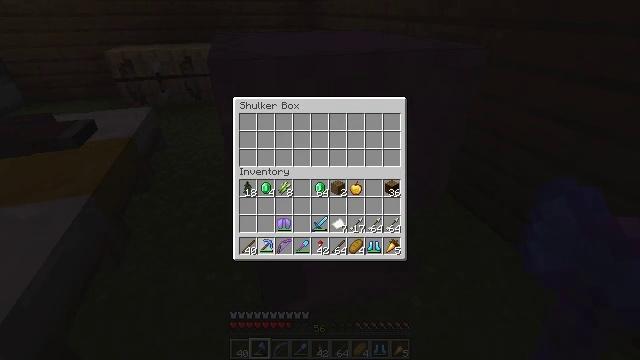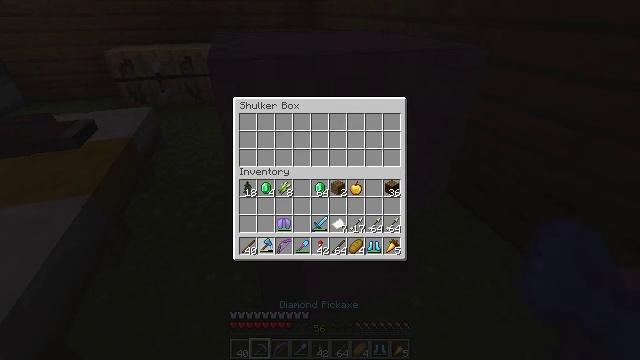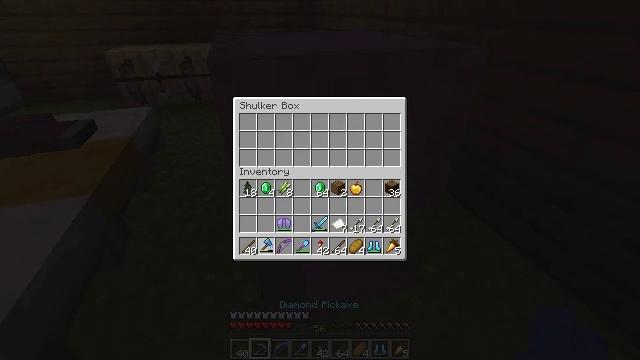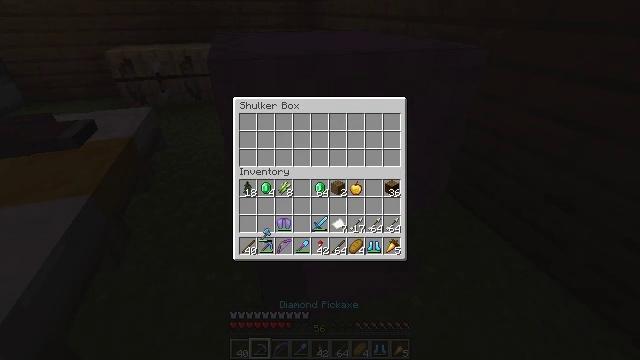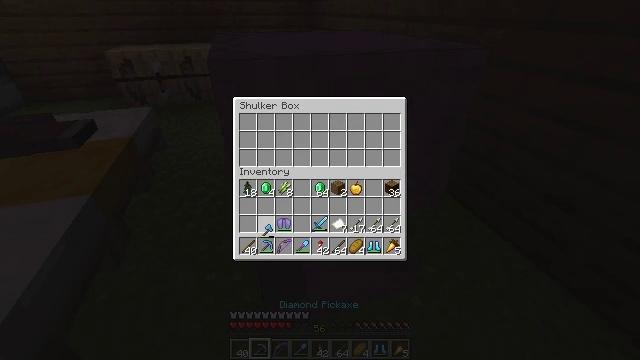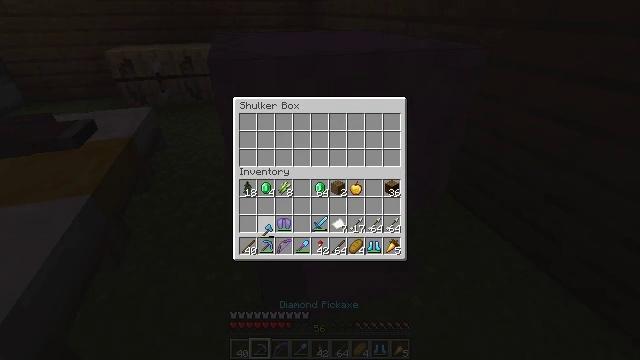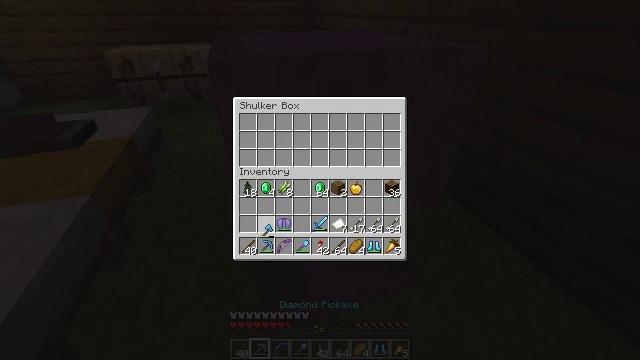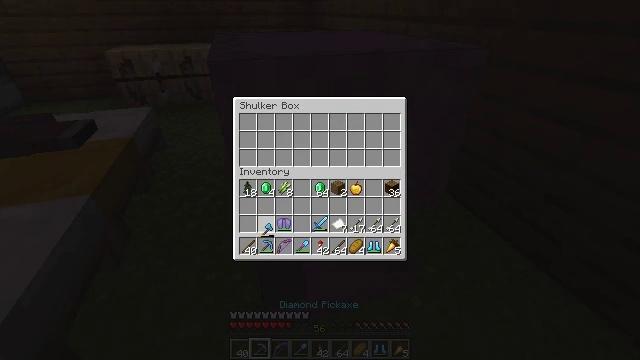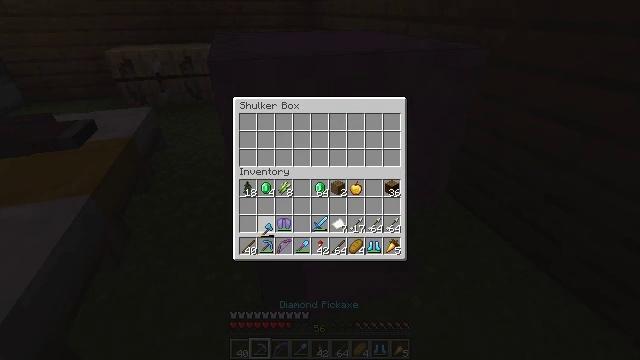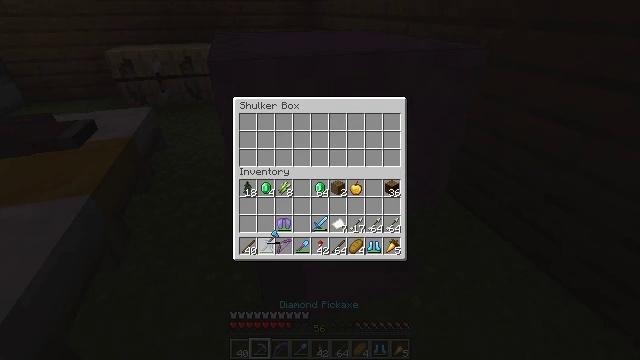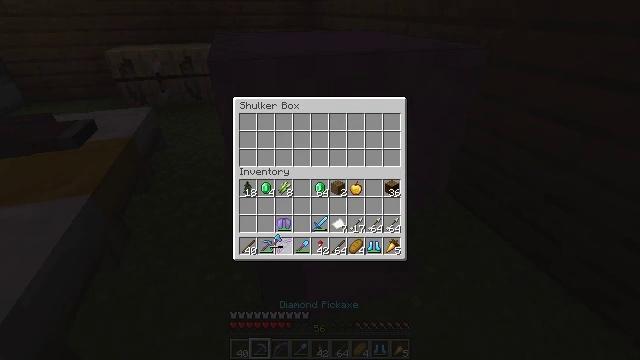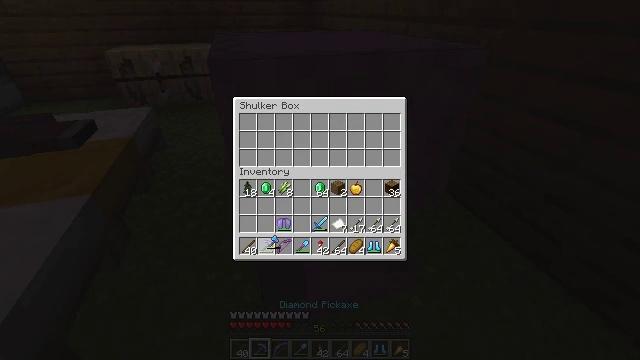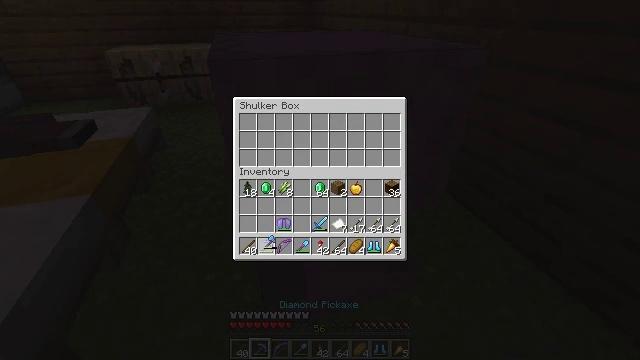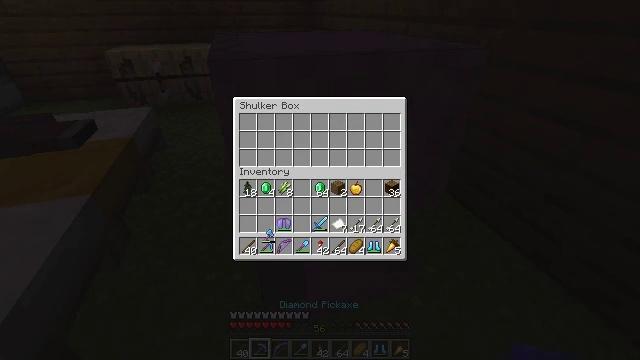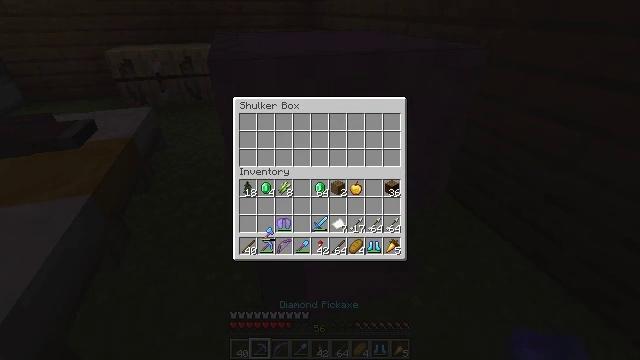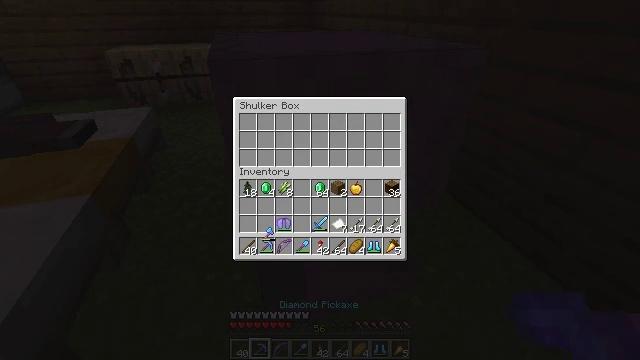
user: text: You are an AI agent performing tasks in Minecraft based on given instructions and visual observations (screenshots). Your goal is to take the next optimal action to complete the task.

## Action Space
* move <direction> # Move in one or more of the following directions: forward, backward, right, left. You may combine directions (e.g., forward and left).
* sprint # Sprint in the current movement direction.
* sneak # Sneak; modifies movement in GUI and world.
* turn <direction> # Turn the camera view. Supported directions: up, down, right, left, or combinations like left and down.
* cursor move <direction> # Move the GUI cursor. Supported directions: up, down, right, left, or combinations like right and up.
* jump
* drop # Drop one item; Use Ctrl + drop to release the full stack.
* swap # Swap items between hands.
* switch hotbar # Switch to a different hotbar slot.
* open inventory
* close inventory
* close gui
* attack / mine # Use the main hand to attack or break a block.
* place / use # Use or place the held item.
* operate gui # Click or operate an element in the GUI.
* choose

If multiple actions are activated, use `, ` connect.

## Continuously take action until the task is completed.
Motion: motion action
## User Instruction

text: Collect the shulker box to move it.
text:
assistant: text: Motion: no_op
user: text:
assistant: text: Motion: no_op
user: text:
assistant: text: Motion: cursor move up
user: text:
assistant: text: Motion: no_op
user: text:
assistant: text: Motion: no_op
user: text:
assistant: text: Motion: no_op
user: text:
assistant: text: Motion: no_op
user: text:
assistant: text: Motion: no_op
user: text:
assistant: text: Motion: cursor move down
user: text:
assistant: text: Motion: no_op
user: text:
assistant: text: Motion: no_op
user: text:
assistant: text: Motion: no_op
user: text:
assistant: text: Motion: no_op
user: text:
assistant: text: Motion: operate gui
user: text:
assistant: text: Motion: operate gui
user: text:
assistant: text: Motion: operate gui
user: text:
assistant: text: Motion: no_op
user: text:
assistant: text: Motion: no_op
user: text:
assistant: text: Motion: no_op
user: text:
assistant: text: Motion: no_op
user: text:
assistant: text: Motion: no_op
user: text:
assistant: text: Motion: no_op
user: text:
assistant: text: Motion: no_op
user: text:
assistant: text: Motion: no_op
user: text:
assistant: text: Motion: cursor move right and up
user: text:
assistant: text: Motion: cursor move right
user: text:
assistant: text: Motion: no_op
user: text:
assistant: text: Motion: cursor move left
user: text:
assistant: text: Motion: cursor move left
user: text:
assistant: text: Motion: cursor move left